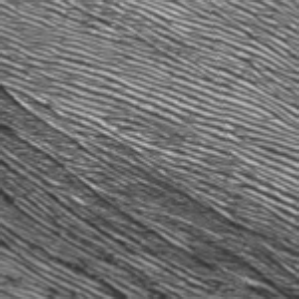
Label: frost